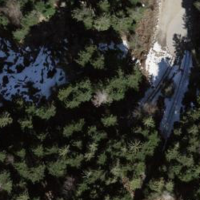
EUNIS habitat code: 43
Species observed at this site:
Apatura iris
Petasites albus
Troglodytes troglodytes
Hipparchia fagi
Satyrus ferula
Erebia aethiops
Sylvia atricapilla